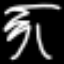
Label: palm tree